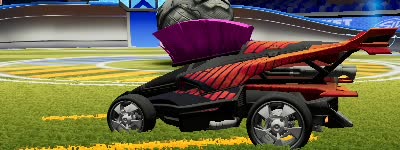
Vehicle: aftershock